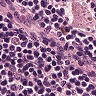
Metastatic tissue present: no